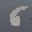
Label: 6